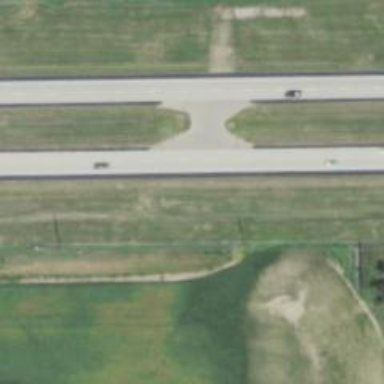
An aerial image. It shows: Asphalt driveway for service vehicles.